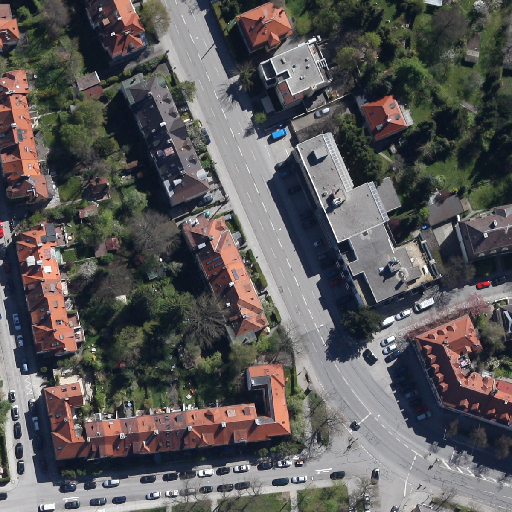
Referring expression: light-duty vehicle